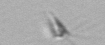
Label: Calciopappus